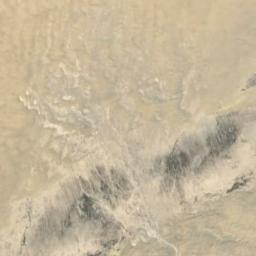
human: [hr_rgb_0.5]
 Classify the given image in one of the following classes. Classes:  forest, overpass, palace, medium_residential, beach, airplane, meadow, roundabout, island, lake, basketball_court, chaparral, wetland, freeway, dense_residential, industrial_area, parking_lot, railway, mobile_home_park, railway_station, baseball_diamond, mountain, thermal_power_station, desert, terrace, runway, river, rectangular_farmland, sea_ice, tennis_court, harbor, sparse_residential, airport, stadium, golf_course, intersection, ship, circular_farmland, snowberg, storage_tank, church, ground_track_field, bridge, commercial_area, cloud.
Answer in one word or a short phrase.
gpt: desert